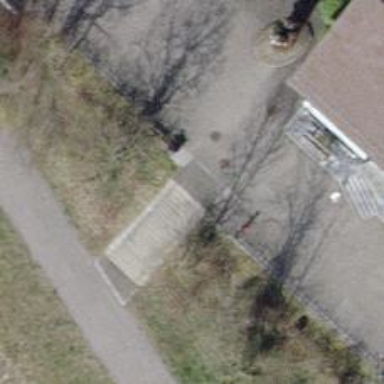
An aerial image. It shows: Road with steps.